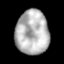
Tissue: lung
Cell type: Epithelial cells
Senescence score: 0.2009
Nuclear area (px): 1439
Mean DAPI intensity: 181.401